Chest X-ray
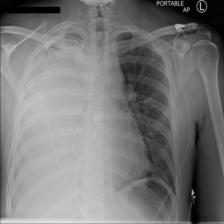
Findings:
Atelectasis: positive
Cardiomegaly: negative
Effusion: negative
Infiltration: negative
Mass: negative
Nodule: negative
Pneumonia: negative
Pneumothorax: negative
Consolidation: negative
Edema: negative
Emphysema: negative
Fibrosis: negative
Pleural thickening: negative
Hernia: negative